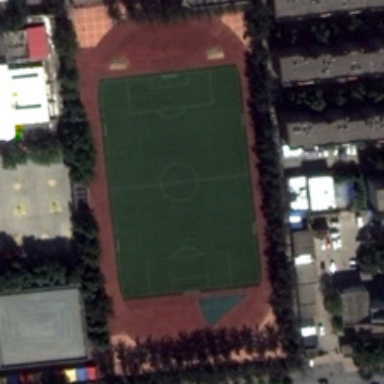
In the middle of the land is a playground .